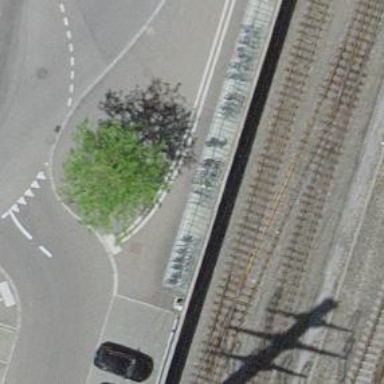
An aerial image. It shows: Bicycle rental facility.